Field crop: maize
Growth stage: 2
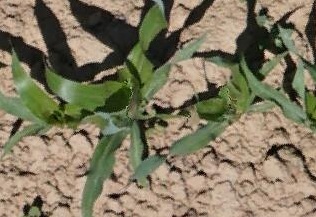
Species: maize